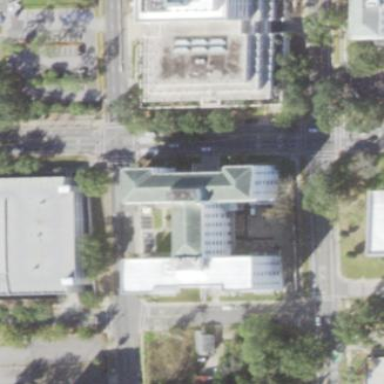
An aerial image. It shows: Government office building.